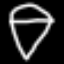
Label: diamond